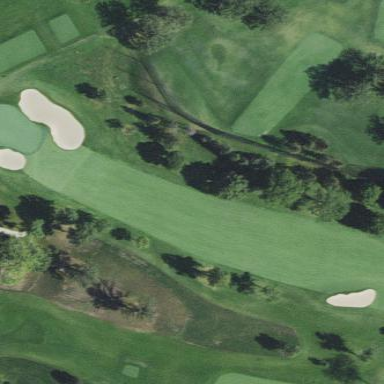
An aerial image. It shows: Golf fairway surrounded by grass.